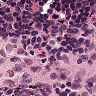
Metastatic tissue present: no